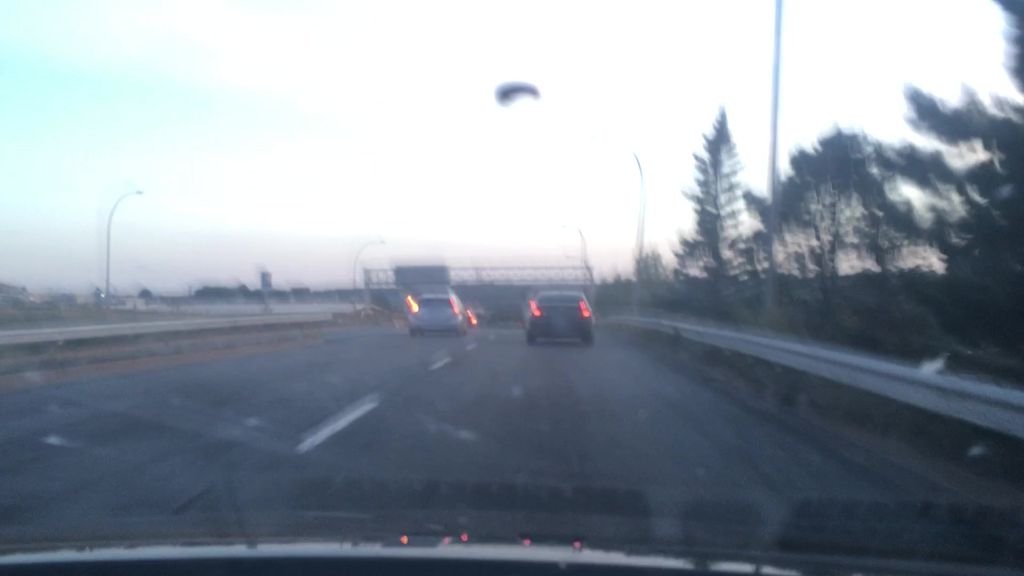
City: halifax